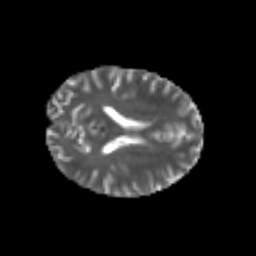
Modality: T2w
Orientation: axial
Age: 25
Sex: male
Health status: healthy